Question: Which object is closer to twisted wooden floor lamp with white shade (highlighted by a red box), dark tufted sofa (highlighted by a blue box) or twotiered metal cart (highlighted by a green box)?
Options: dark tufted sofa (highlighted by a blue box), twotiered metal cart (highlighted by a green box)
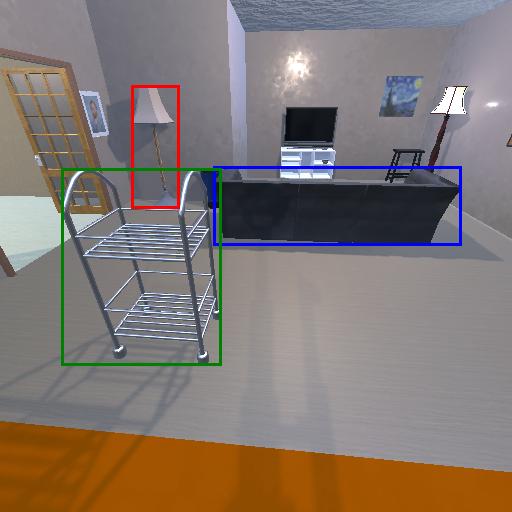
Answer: dark tufted sofa (highlighted by a blue box)